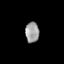
Tissue: lung
Cell type: Epithelial cells
Senescence score: 0.2431
Nuclear area (px): 276
Mean DAPI intensity: 156.87